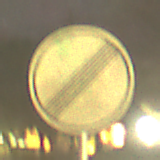
Verkehrszeichen: EndeSaemtlicherBegrenzungen
Umgebung: Outdoor, Suburban
Tageszeit: Night
Wetter: Clear
Licht: Artificial
Jahreszeit: NotSpecified
Kontrast: HighContrast